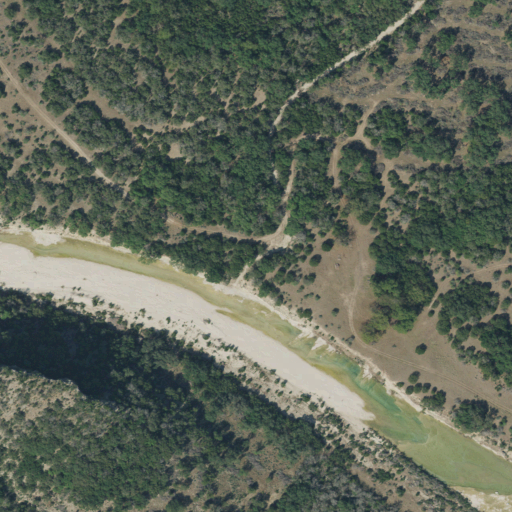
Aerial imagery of valley in Texas named Mitchell Hollow containing evergreen forest, shrub, barren land, open water, deciduous forest, and grassland